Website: ulta-beauty
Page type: delivery-shipping
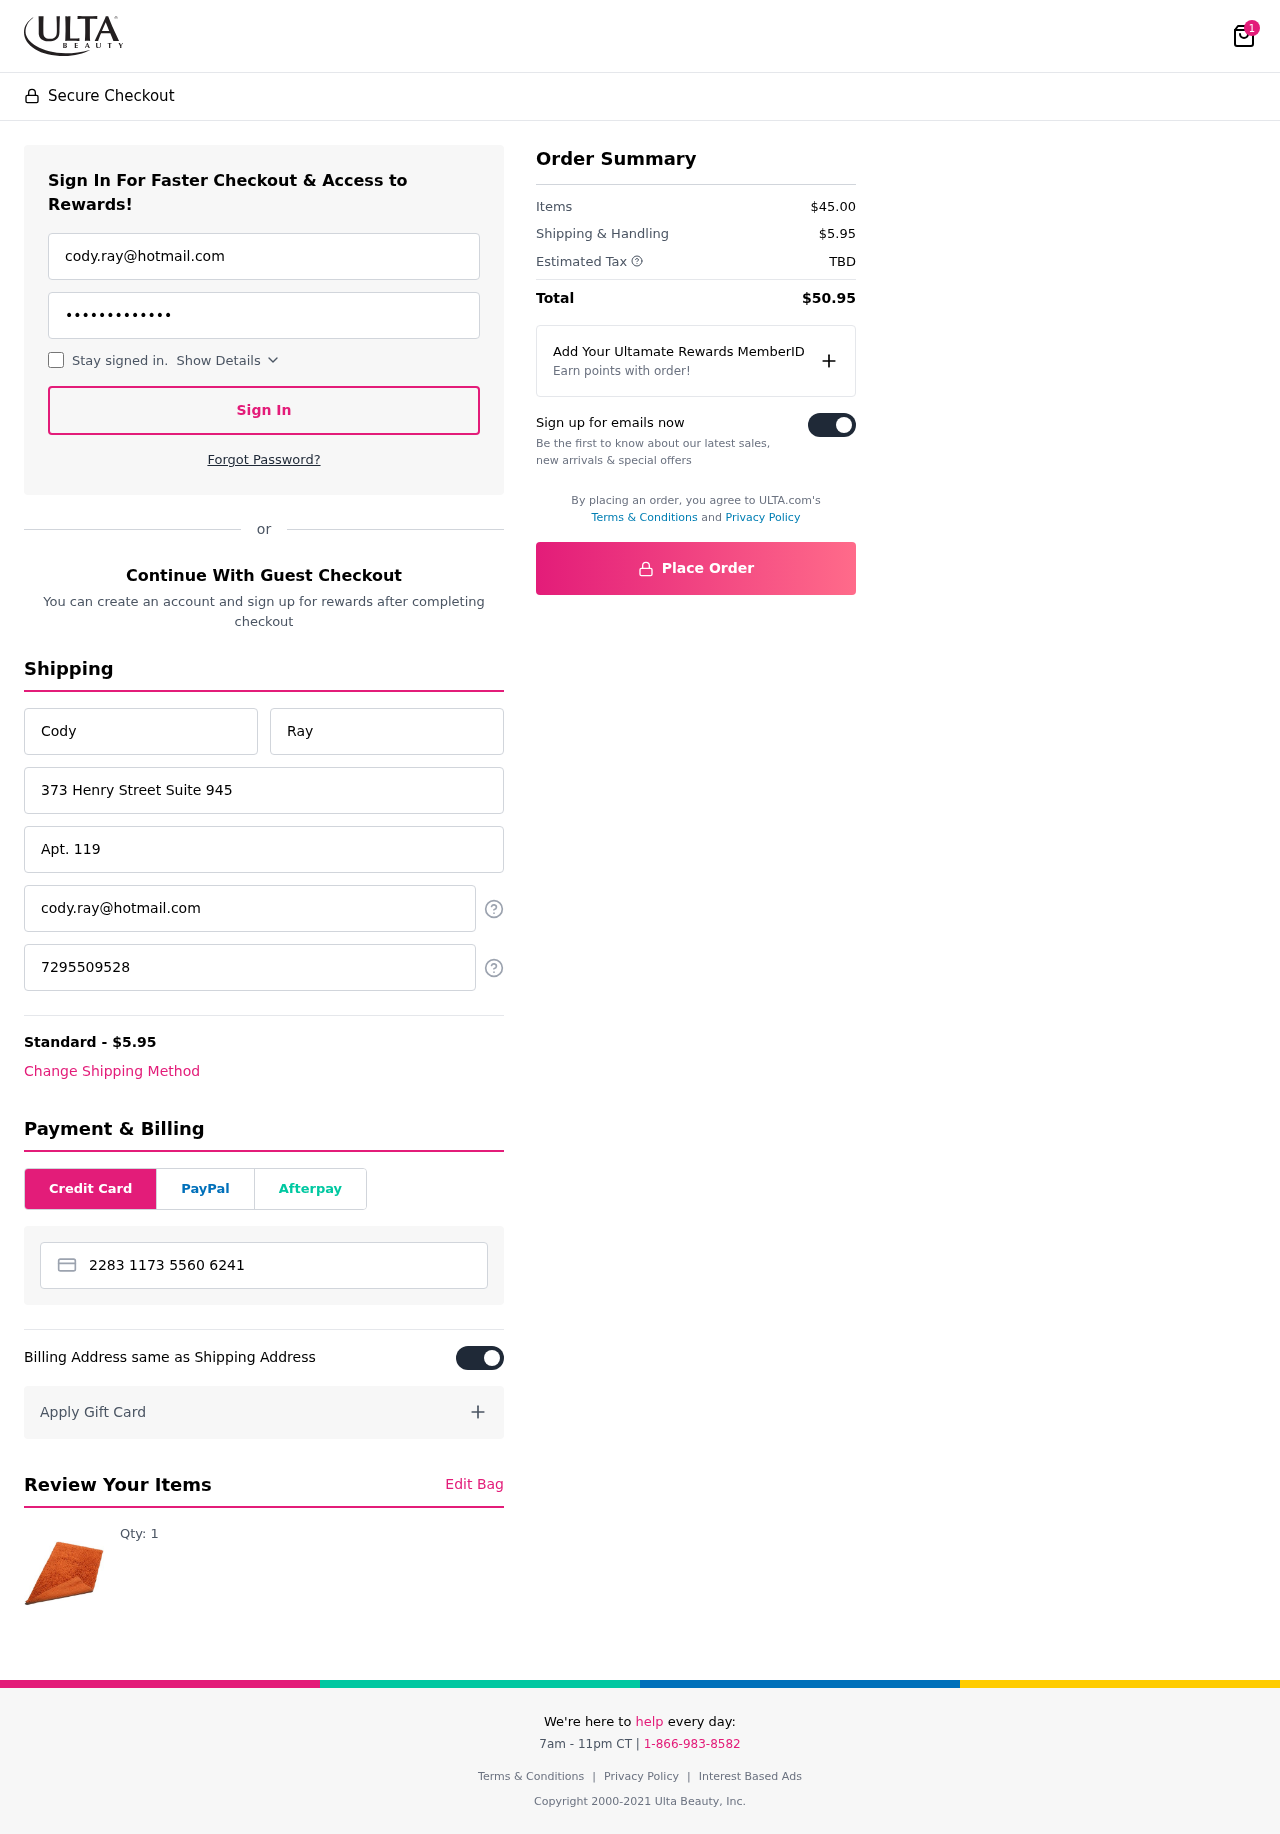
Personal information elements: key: PII_CARD_NUMBER
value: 2283 1173 5560 6241
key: PII_EMAIL
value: cody.ray@hotmail.com
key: PII_EMAIL2
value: cody.ray@hotmail.com
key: PII_FIRSTNAME
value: Cody
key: PII_LASTNAME
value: Ray
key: PII_PHONE
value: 7295509528
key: PII_STREET
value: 373 Henry Street Suite 945
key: PII_STREET2
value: Apt. 119
Product elements: key: PRODUCT1_QUANTITY
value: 1
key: PRODUCT1
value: Qty: 1
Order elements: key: ORDER_NUM_ITEMS
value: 1
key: ORDER_SHIPPING_COST
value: $5.95
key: ORDER_SUBTOTAL
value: $45.00
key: ORDER_TAX
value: TBD
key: ORDER_TOTAL
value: $50.95